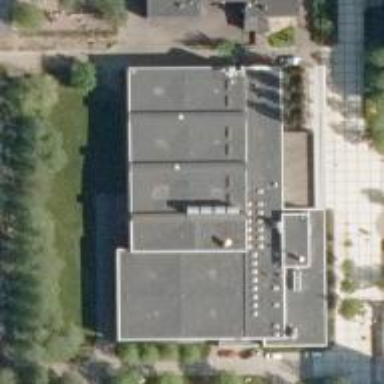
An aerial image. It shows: Sports centre building with multi-sport facility. The building has light grey color.